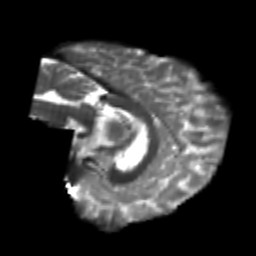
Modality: T2w
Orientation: sagittal
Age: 19
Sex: male
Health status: healthy
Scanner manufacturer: philips
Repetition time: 7.386 s
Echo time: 0.08599 s